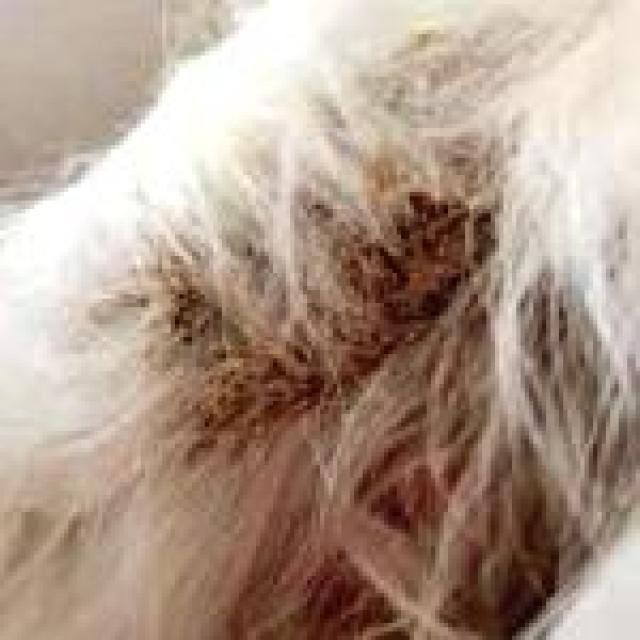
Canine fungal skin infection — characterized by alopecia, scaling, crusting, and circular lesions. Common agents include Malassezia and Candida species.